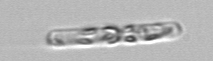
Label: Dactyliosolen_fragilissimus